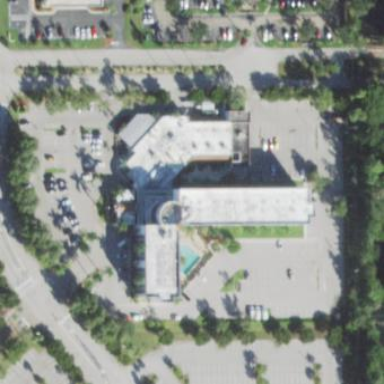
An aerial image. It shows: Hotel building.